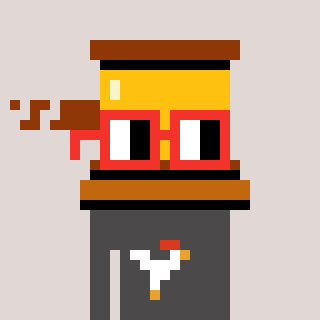
a pixel art character with square red glasses, a gavel-shaped head and a grayscale-colored body on a warm background